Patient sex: M
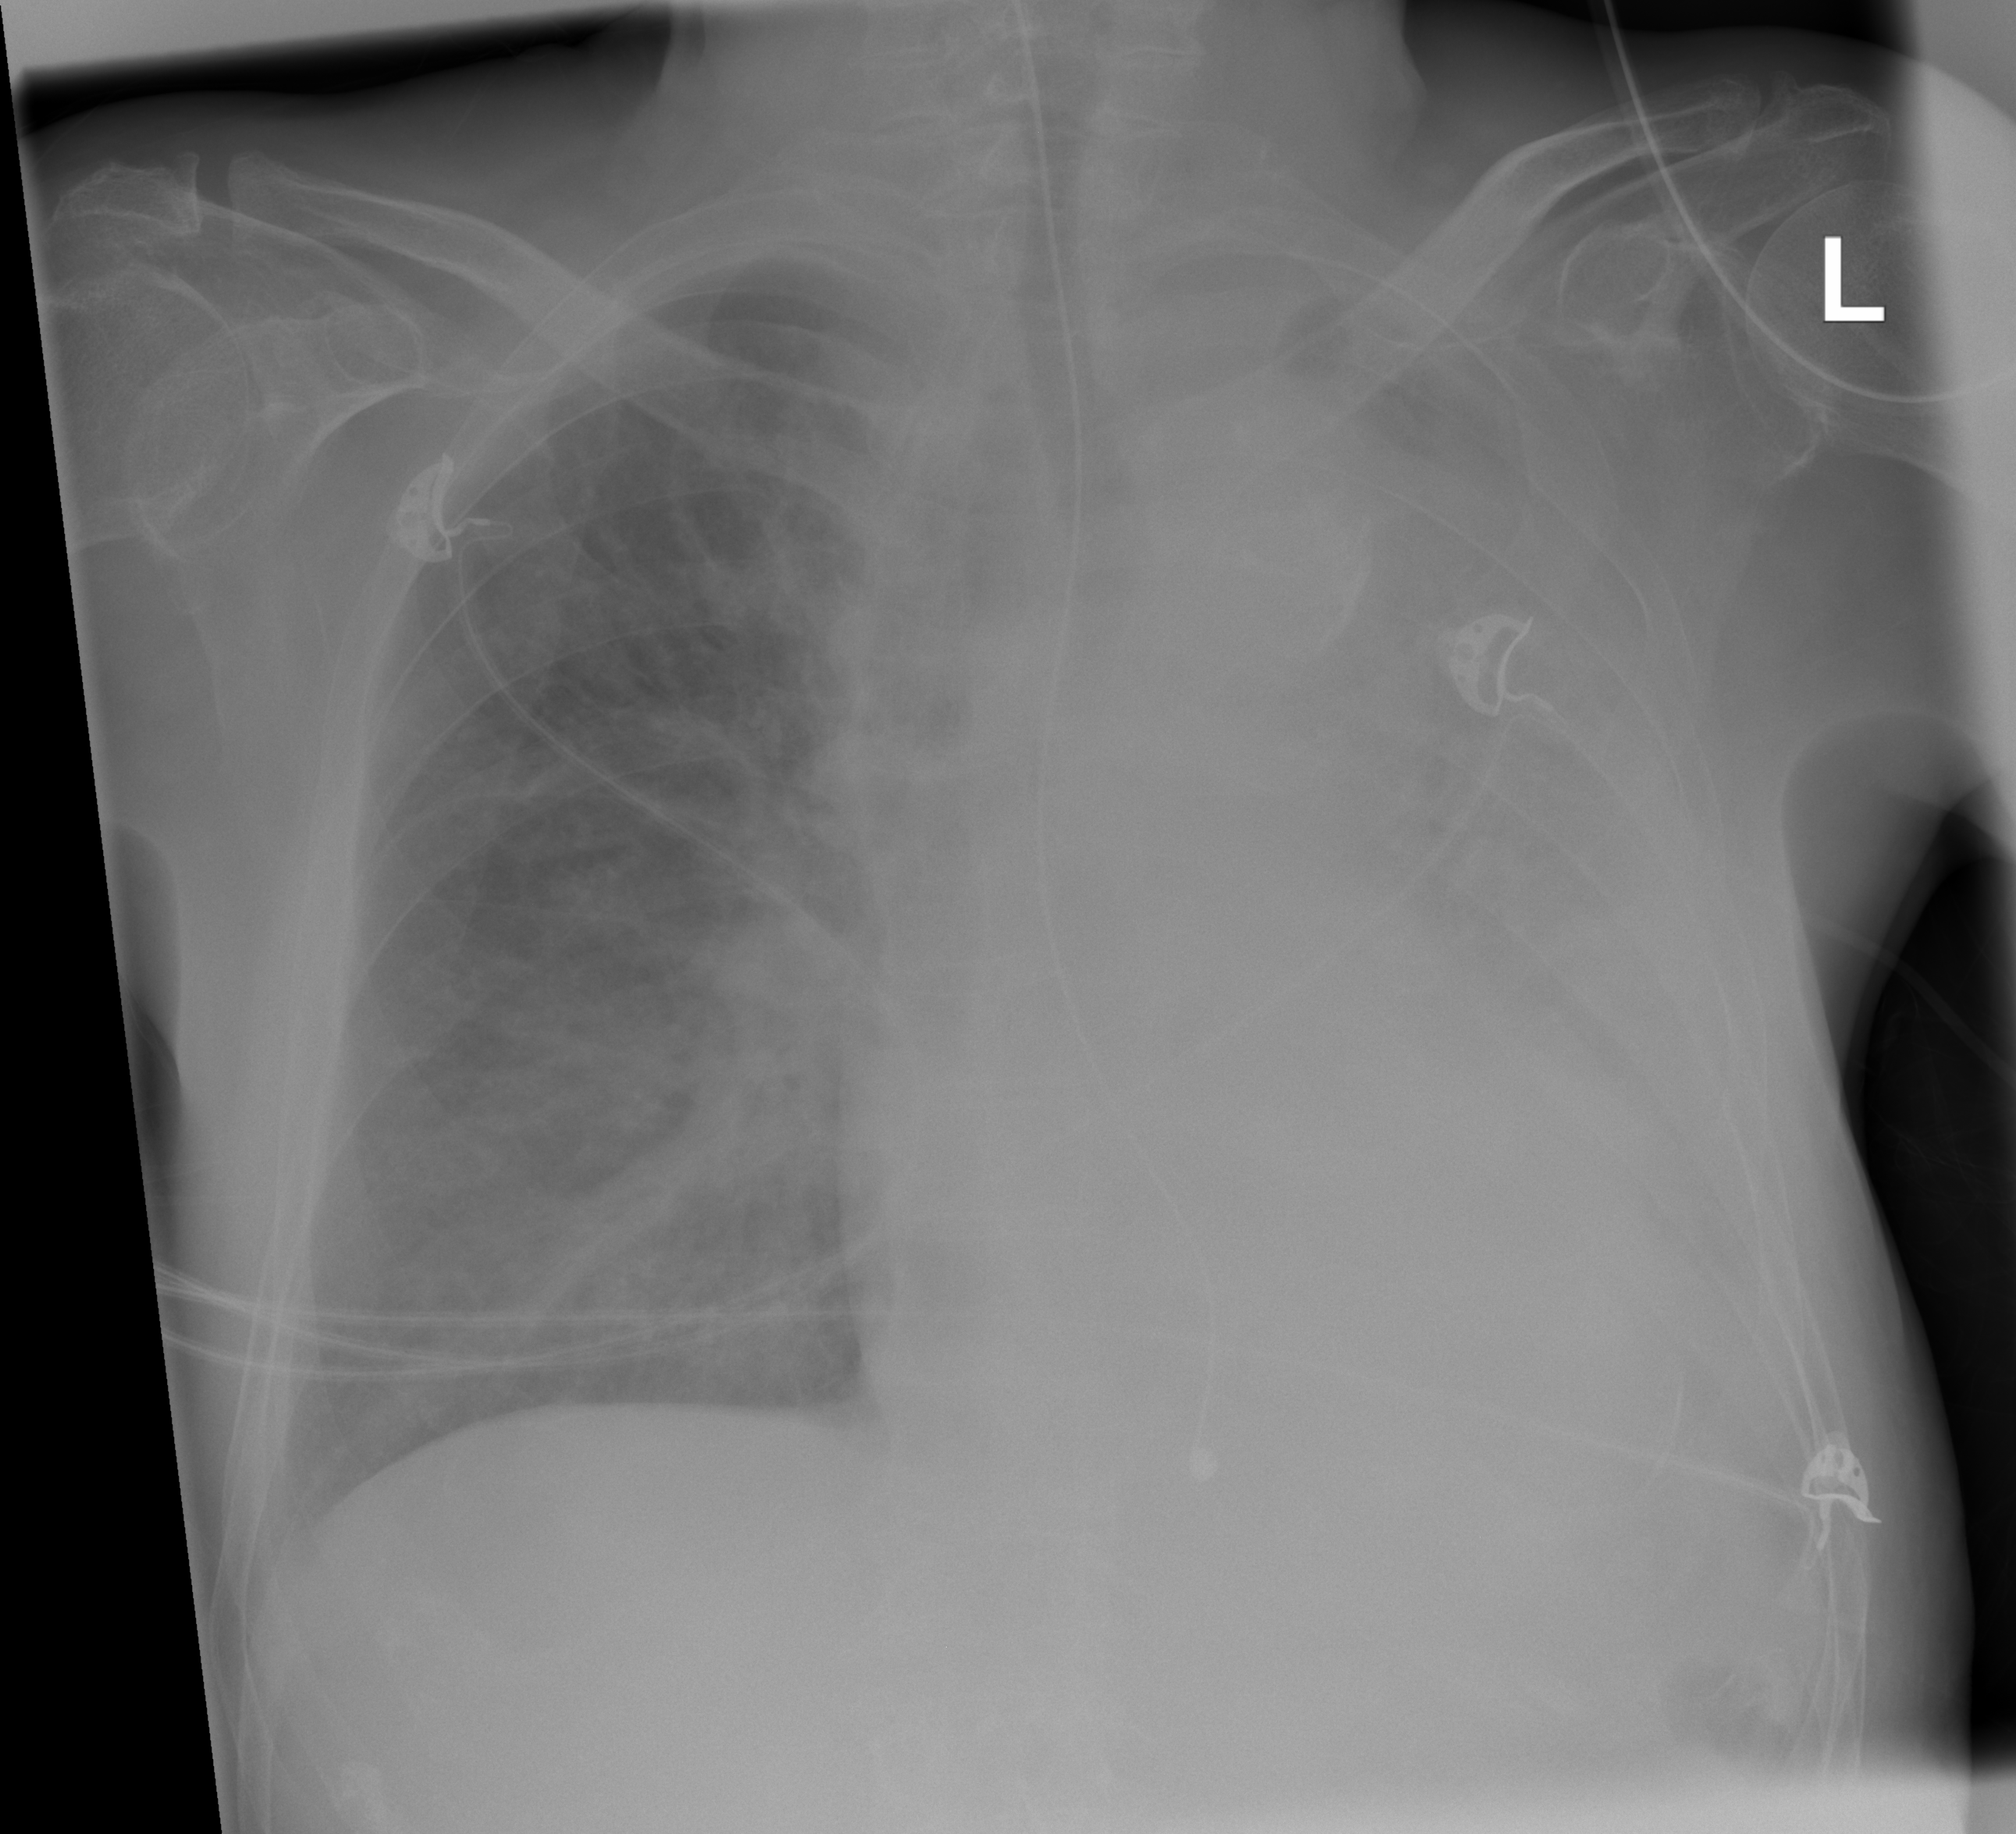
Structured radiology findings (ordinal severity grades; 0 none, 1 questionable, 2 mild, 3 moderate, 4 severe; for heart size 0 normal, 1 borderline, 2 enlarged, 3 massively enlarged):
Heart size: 2
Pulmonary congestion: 2
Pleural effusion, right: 0
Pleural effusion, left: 3
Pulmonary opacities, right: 2
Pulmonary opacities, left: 2
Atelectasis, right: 0
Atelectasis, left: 2